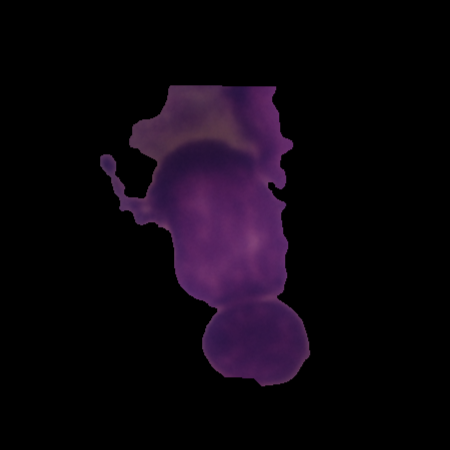
Label: healthy